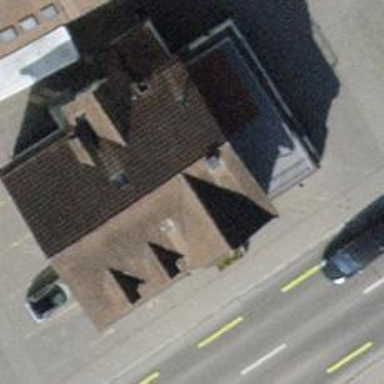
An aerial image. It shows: Restaurant.